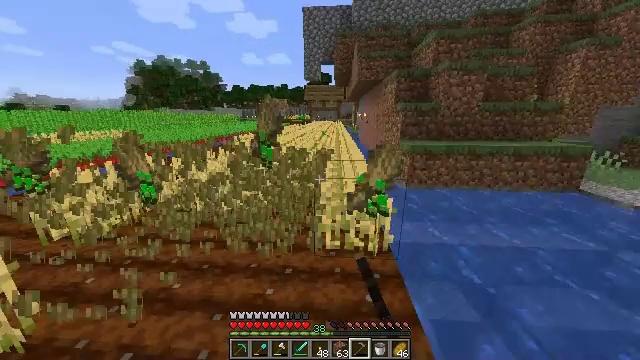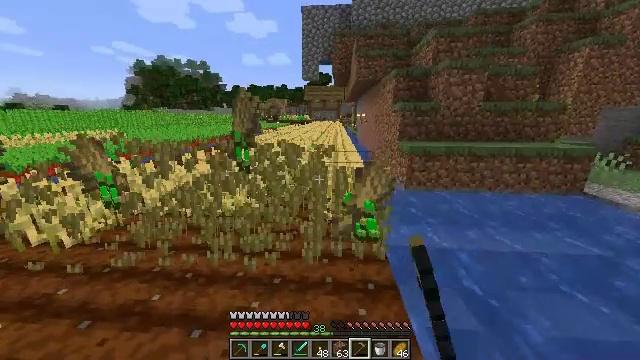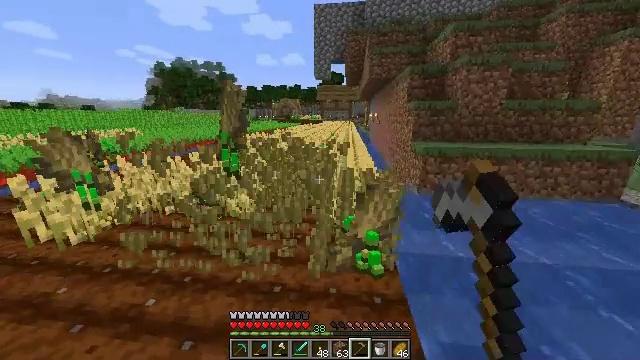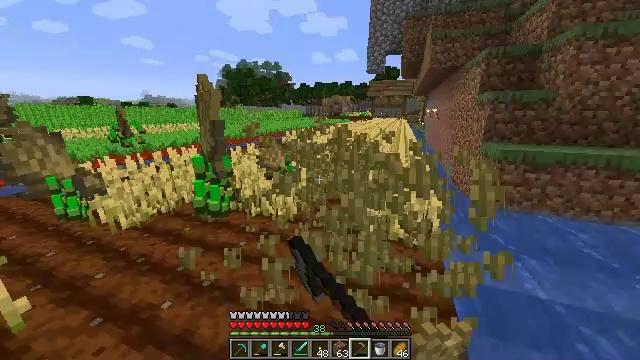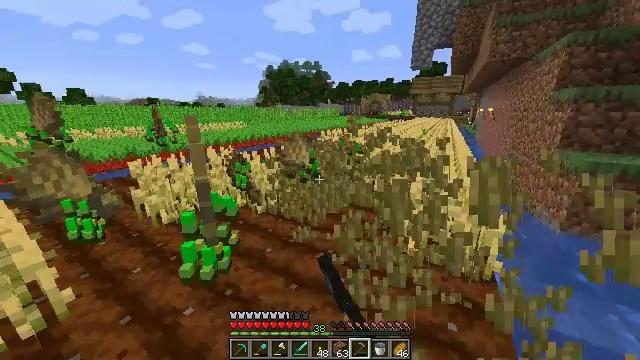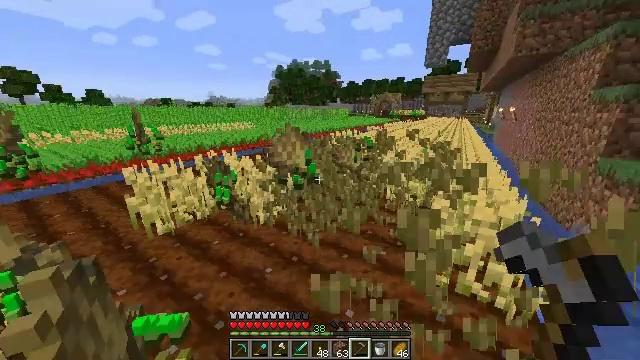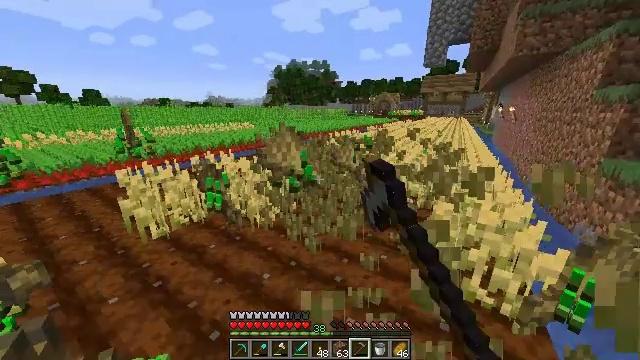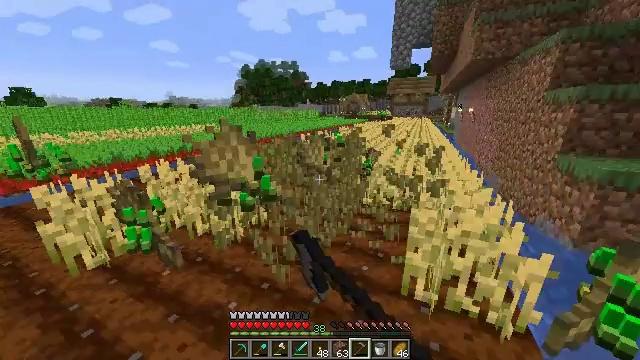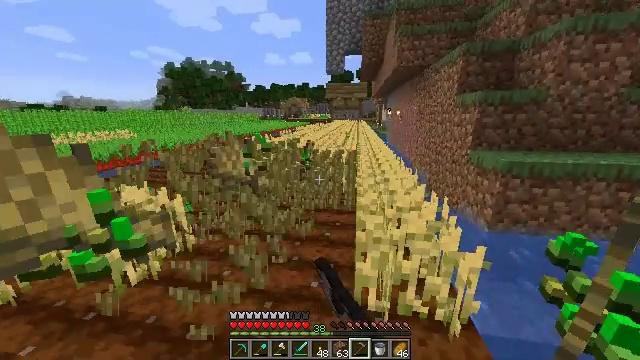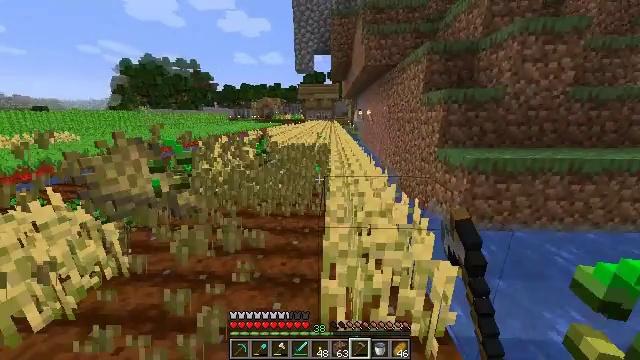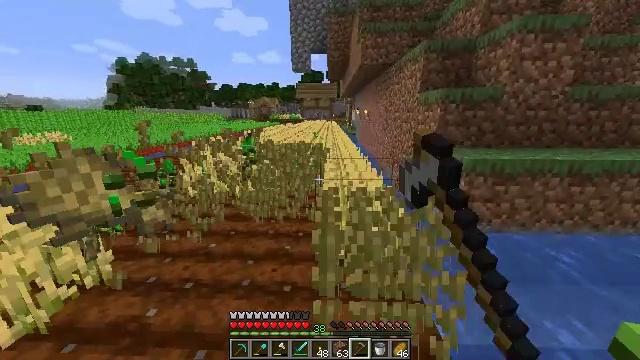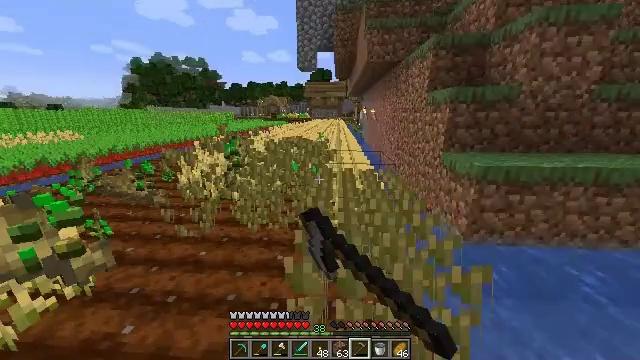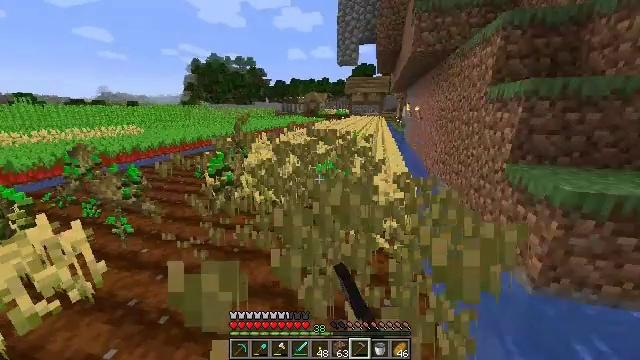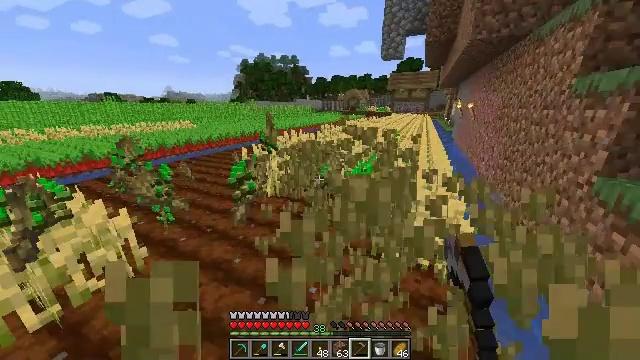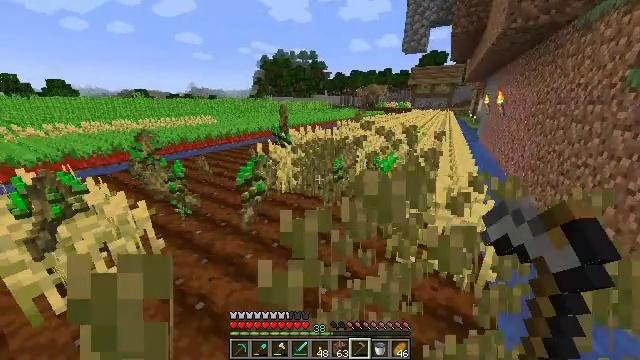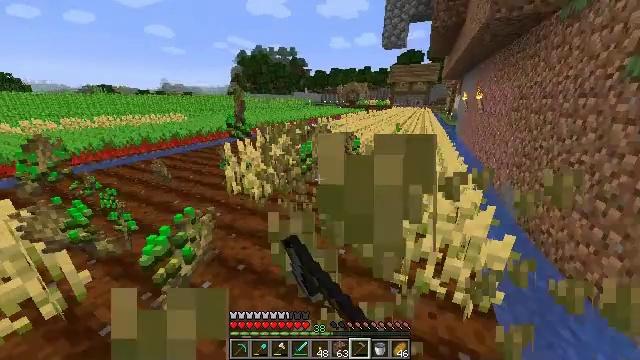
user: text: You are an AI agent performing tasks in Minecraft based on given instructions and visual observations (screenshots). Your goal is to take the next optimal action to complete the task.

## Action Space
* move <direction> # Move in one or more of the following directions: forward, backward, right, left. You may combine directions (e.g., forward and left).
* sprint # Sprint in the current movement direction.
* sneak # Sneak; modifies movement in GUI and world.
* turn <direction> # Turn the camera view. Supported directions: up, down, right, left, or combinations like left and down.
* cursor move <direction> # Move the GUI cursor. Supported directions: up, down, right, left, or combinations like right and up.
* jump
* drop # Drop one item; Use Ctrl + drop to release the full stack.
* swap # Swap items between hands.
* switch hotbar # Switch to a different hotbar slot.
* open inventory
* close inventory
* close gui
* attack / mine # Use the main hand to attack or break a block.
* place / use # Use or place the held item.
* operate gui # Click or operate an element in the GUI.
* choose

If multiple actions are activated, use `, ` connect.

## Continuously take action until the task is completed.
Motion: motion action
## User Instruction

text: Get wheat from the farmland.
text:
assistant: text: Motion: move forward, sprint, attack / mine
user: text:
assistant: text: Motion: move forward, sprint, turn left, attack / mine
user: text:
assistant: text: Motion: move forward, sprint, turn left, attack / mine
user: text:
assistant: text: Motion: move forward, sprint, turn left, attack / mine
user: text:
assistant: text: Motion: move forward, sprint, turn left, attack / mine
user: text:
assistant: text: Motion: move forward, sprint, attack / mine
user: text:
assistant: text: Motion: move forward and move right, sprint, turn right, attack / mine
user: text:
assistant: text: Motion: move forward and move right, sprint, turn right, attack / mine
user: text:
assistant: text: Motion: move forward and move right, sprint, turn right, attack / mine
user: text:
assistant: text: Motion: move forward and move right, sprint, attack / mine
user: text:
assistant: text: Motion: move forward, sprint, turn left, attack / mine
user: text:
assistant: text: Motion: move forward, sprint, turn left, attack / mine
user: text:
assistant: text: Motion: move forward, sprint, turn left, attack / mine
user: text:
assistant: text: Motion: move forward, sprint, turn left and down, attack / mine
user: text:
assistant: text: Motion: move forward, sprint, turn right, attack / mine
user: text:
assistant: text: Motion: move forward, sprint, turn right, attack / mine
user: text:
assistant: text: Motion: move forward, sprint, turn right, attack / mine
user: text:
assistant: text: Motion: move forward, sprint, attack / mine
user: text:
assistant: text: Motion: move forward and move right, sprint, attack / mine
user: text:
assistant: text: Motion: move forward and move right, sprint, attack / mine
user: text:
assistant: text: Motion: move forward and move right, sprint, attack / mine
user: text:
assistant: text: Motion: move forward and move right, sprint, turn right, attack / mine
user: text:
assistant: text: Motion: move forward, sprint, turn right, attack / mine
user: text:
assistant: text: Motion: move forward, sprint, turn left, attack / mine
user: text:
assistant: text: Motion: move forward and move left, sprint, turn left, attack / mine
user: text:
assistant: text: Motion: move forward and move left, sprint, turn left, attack / mine
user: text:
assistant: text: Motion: move forward and move left, sprint, turn left, attack / mine
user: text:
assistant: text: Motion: move forward and move left, sprint, turn left, attack / mine
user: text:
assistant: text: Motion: move forward and move left, sprint, turn right, attack / mine
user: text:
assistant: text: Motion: move forward and move right, sprint, turn right and up, attack / mine